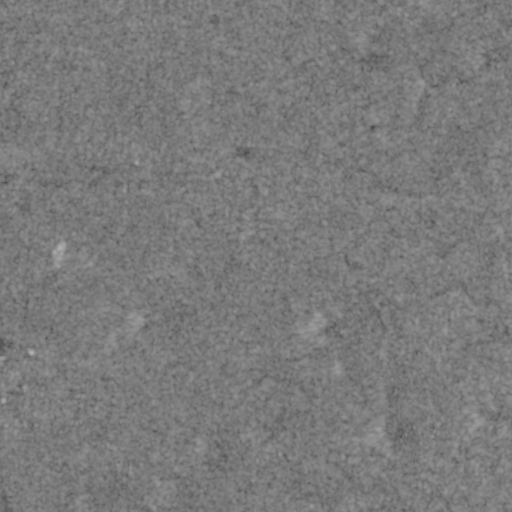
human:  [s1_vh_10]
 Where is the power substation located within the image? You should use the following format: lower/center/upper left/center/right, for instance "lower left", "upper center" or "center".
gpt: The power substation is located in the lower right of the image.
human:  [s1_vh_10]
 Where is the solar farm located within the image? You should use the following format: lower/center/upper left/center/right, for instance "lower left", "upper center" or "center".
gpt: The solar farm is located in the right of the image.
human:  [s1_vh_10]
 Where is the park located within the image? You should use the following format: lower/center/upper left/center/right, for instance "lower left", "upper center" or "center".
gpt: There is no park in the image.

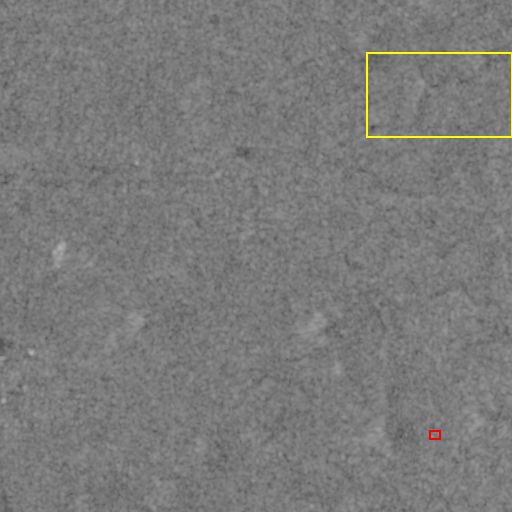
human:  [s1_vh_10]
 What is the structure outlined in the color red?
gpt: The structure outlined in red is a power substation.
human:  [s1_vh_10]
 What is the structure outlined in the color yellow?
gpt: The structure outlined in yellow is a solar farm.
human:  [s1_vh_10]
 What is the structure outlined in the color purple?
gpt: There is no purple outline.